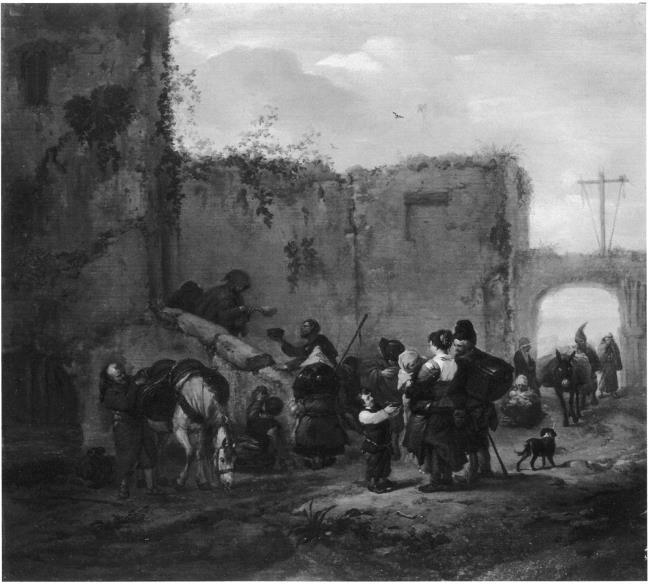
Title: The feeding of the poor in front of a monastery
Artist: Philips Wouwerman
Earliest date: 1651
Latest date: 1652
Genre: painting
Iconography: cattle
Keywords: genre, Christian religious scene, monastery (built complex), man, monk, woman, child, horse, dog, donkey, stairs